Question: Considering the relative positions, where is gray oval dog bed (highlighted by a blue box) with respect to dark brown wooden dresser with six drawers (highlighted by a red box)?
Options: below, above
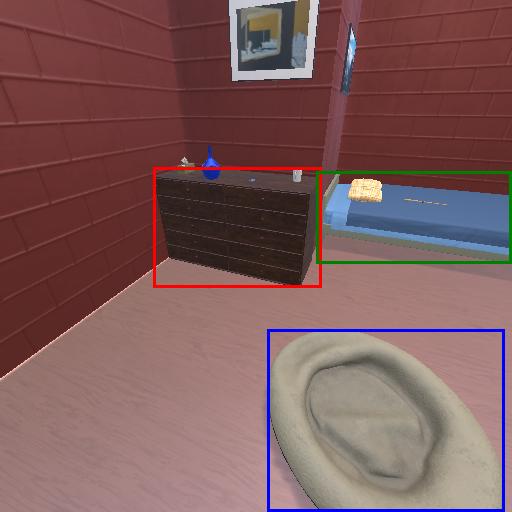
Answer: below